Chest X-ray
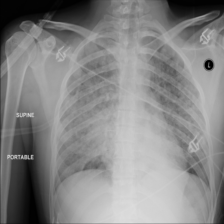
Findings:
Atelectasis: negative
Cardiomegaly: negative
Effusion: negative
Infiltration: negative
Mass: negative
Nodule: negative
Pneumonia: negative
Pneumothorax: negative
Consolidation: negative
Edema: positive
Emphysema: negative
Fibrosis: negative
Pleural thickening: negative
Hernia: negative